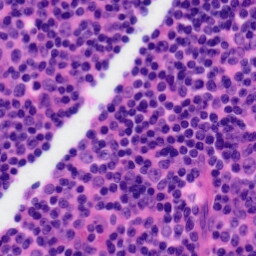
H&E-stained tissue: Tonsil